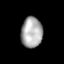
Tissue: lung
Cell type: Endothelial cells
Senescence score: 0.2163
Nuclear area (px): 641
Mean DAPI intensity: 170.682